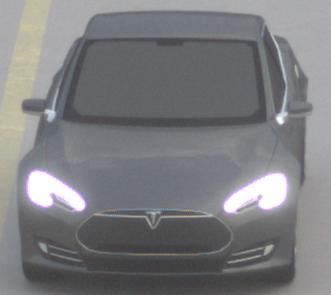
Make: Tesla
Model: Model S 60
Detailed model: Model S
Model produced from: 2013/10
Model produced until: 2014/10
Doors: 5
Color: gray
Road condition: dry road
Daytime: midday
Contrast: low contrast